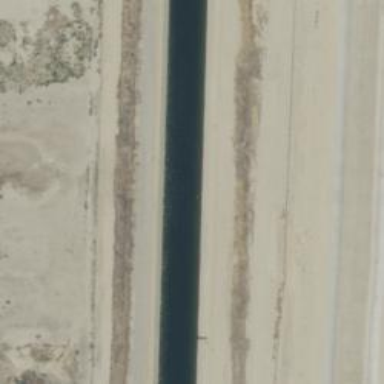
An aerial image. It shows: Canal.